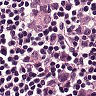
Metastatic tissue present: yes